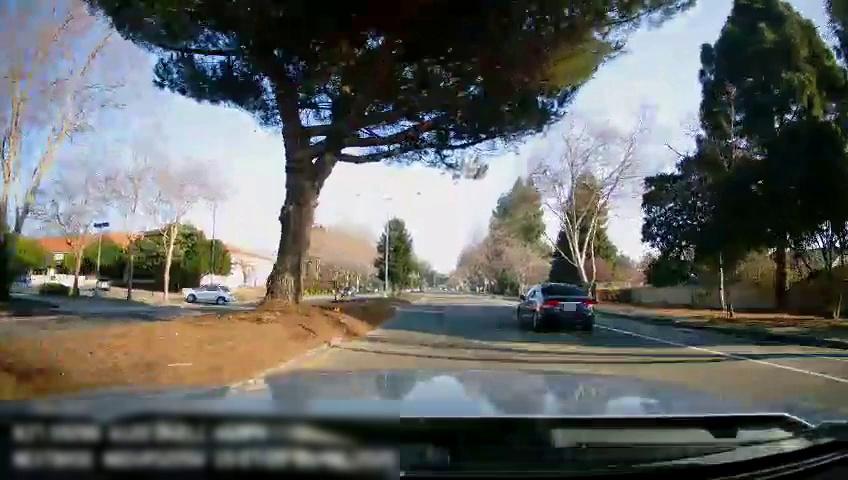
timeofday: Day
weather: Sunny
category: Drivable Space
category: Drivable Space
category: Vehicles | SUV
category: Vehicles | SUV
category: Vehicles | Car
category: Lanes | Current Lane
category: Lanes | Alternate Lane